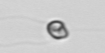
Label: flagellate